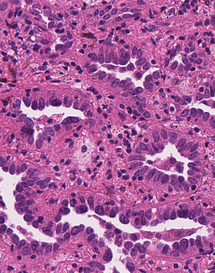
Tumor epithelial tissue: yes
Tumor-associated stroma tissue: yes
Normal tissue: no